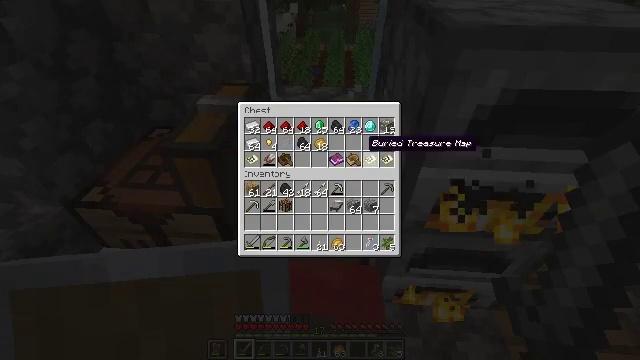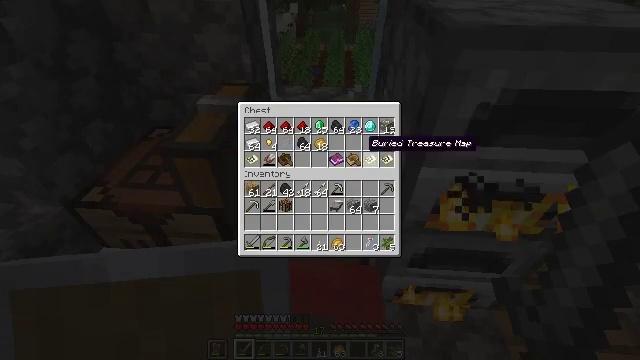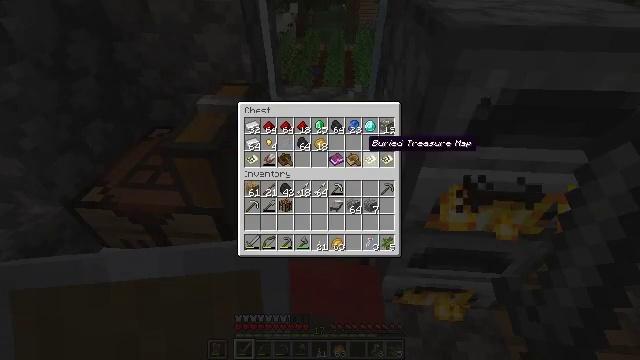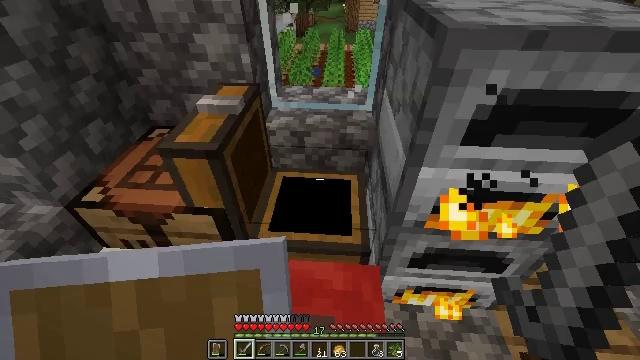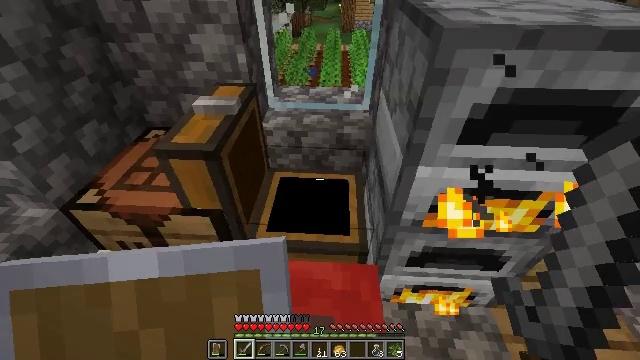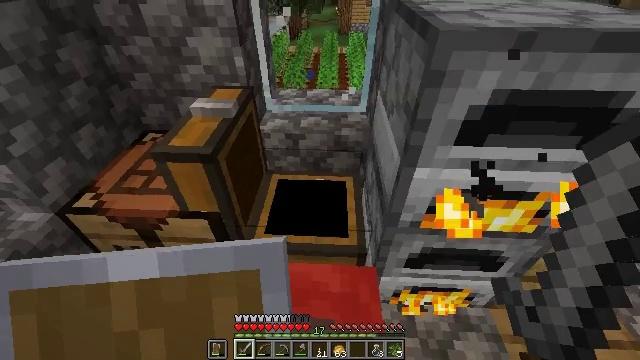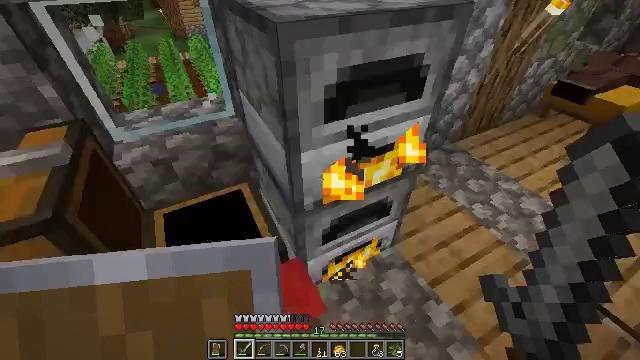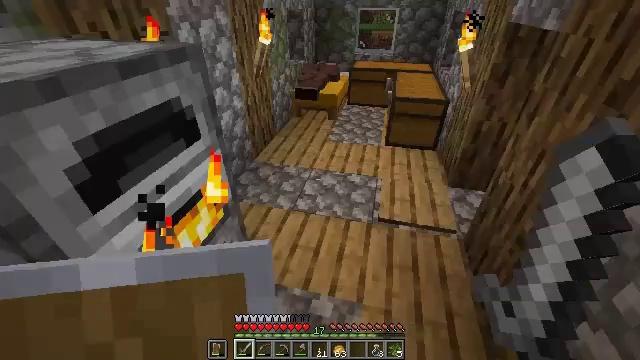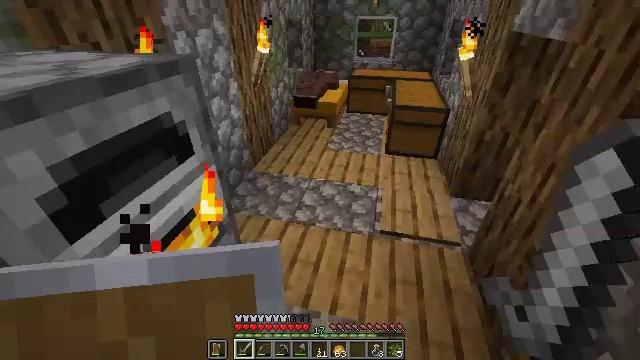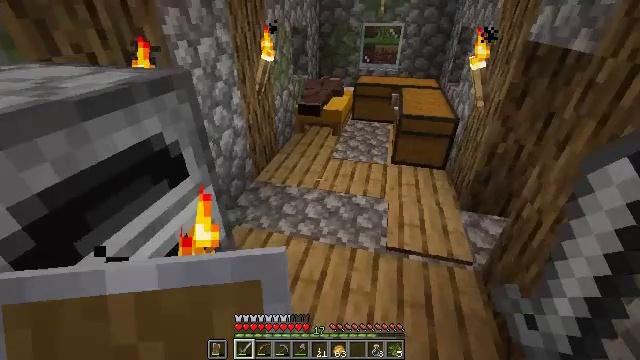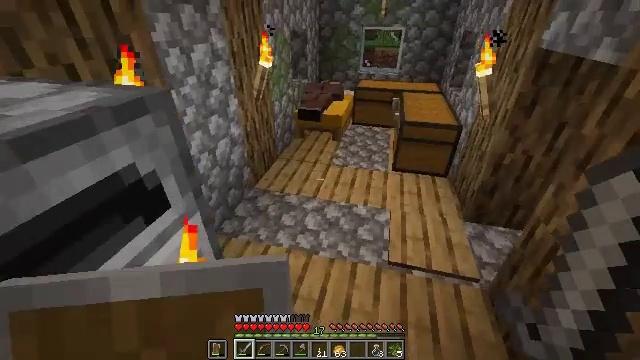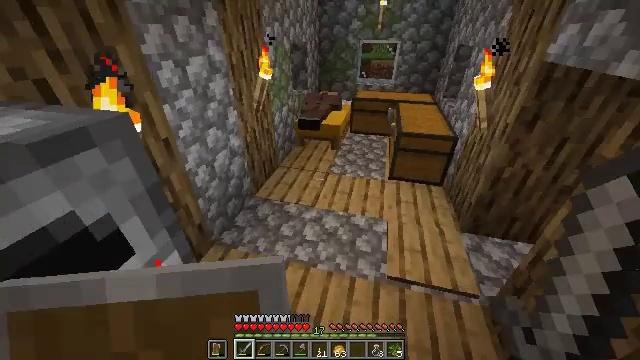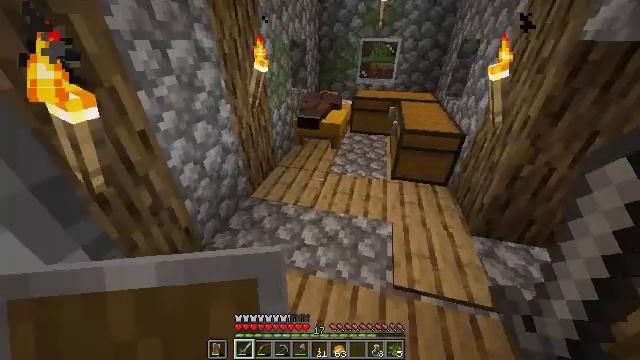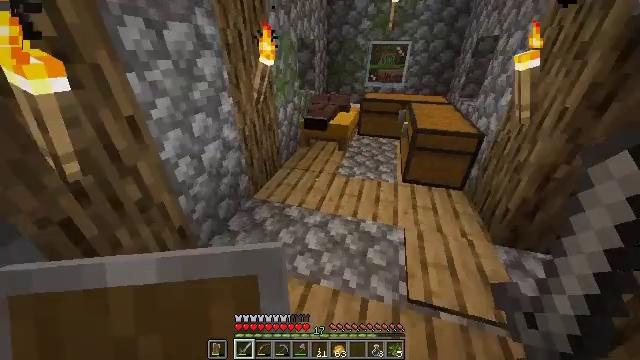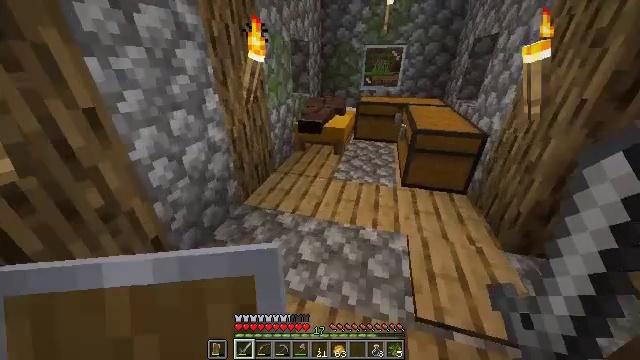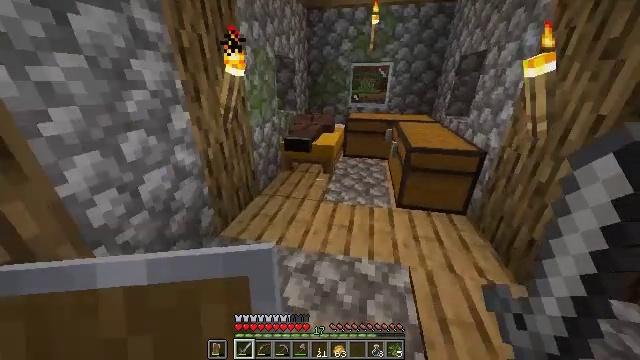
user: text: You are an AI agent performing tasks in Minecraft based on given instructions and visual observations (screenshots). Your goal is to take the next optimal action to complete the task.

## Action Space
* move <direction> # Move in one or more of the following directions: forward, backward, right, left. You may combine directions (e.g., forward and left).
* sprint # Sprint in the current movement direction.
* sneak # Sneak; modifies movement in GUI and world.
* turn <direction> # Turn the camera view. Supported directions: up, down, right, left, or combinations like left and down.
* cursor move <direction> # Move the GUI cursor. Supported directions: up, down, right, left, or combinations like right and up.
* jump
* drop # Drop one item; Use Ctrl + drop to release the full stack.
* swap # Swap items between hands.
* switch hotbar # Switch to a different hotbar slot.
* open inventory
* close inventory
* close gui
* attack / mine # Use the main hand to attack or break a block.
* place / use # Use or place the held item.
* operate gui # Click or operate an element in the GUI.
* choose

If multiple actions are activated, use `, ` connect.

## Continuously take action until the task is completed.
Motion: motion action
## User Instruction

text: Open the crafting table to make a glass bottle.
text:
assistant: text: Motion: no_op
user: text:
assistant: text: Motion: no_op
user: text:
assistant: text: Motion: no_op
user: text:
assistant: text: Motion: no_op
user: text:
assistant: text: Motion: no_op
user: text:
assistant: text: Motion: turn right
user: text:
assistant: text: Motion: move forward, turn right and up
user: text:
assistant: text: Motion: move forward, turn up
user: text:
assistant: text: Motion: move forward, sprint, turn left and up
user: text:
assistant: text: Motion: move forward, sprint
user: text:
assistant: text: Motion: move forward
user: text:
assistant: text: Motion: move forward
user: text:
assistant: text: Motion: move forward, turn left and up
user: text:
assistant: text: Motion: move forward, turn right and up
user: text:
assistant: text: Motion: move forward, turn right and up
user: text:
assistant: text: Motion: move forward, turn right and up
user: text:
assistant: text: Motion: move forward
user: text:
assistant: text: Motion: move forward, turn right
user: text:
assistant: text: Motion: move forward, turn right
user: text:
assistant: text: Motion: move forward
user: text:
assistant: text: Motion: move forward, turn right
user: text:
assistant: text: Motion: move forward, turn right and down
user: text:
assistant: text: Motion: move forward, turn right
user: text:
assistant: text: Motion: move forward, turn right and down, use / place
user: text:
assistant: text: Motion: use / place
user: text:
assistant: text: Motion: no_op
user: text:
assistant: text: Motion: no_op
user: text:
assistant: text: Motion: no_op
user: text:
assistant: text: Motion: no_op
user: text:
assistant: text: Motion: no_op